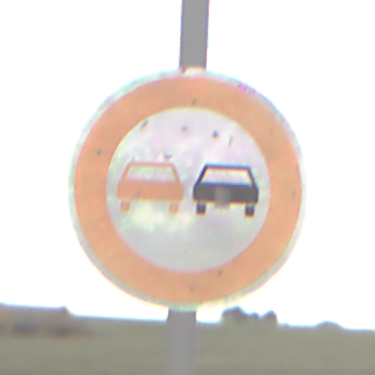
Verkehrszeichen: Ueberholverbot
Umgebung: Outdoor, Nature
Tageszeit: Night
Wetter: Overcast
Licht: Artificial
Jahreszeit: NotSpecified
Kontrast: LowContrast